Aerial crown-view tile of a tropical tree (Barro Colorado Island, Panama), acquired 20250414:
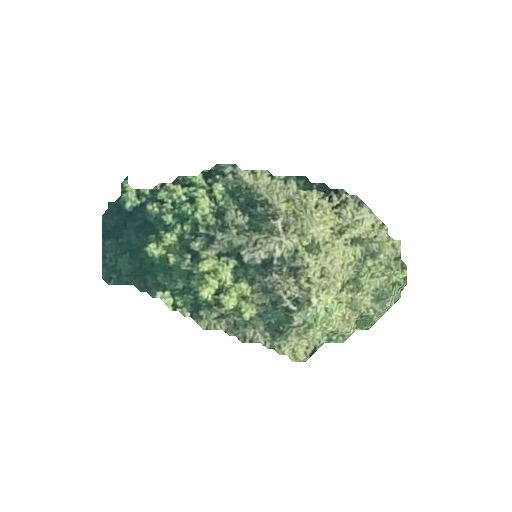
Species: Quararibea stenophylla
GBIF accepted scientific name: Quararibea stenophylla
Crown area: 60.677 m²